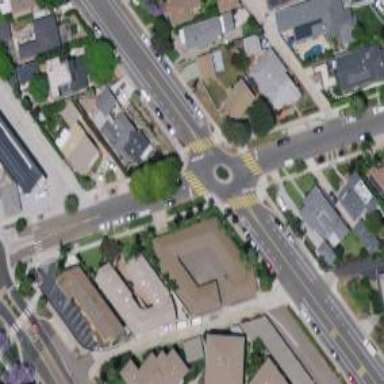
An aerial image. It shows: Roundabout.